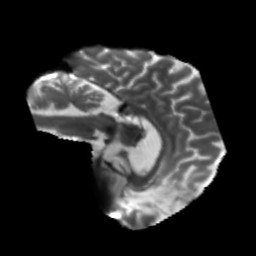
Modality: T2w
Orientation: sagittal
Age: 45
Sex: male
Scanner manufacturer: siemens
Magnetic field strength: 3 T
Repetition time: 5.25 s
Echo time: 0.08 s